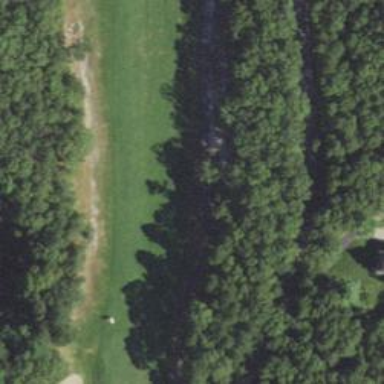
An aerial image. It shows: Golf hole.